Interaction volume radius: 10 \u00c5
Interaction volume height: 25 \u00c5
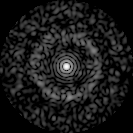
Disorder parameter: 0.8479